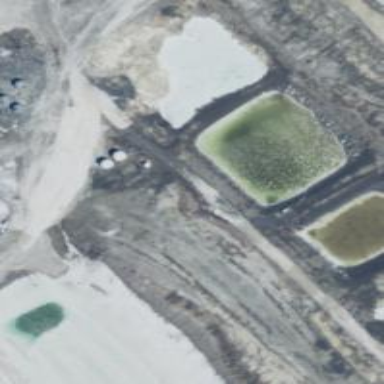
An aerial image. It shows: Salt pond.